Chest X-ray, AP view. Patient: 10 years old, sex F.
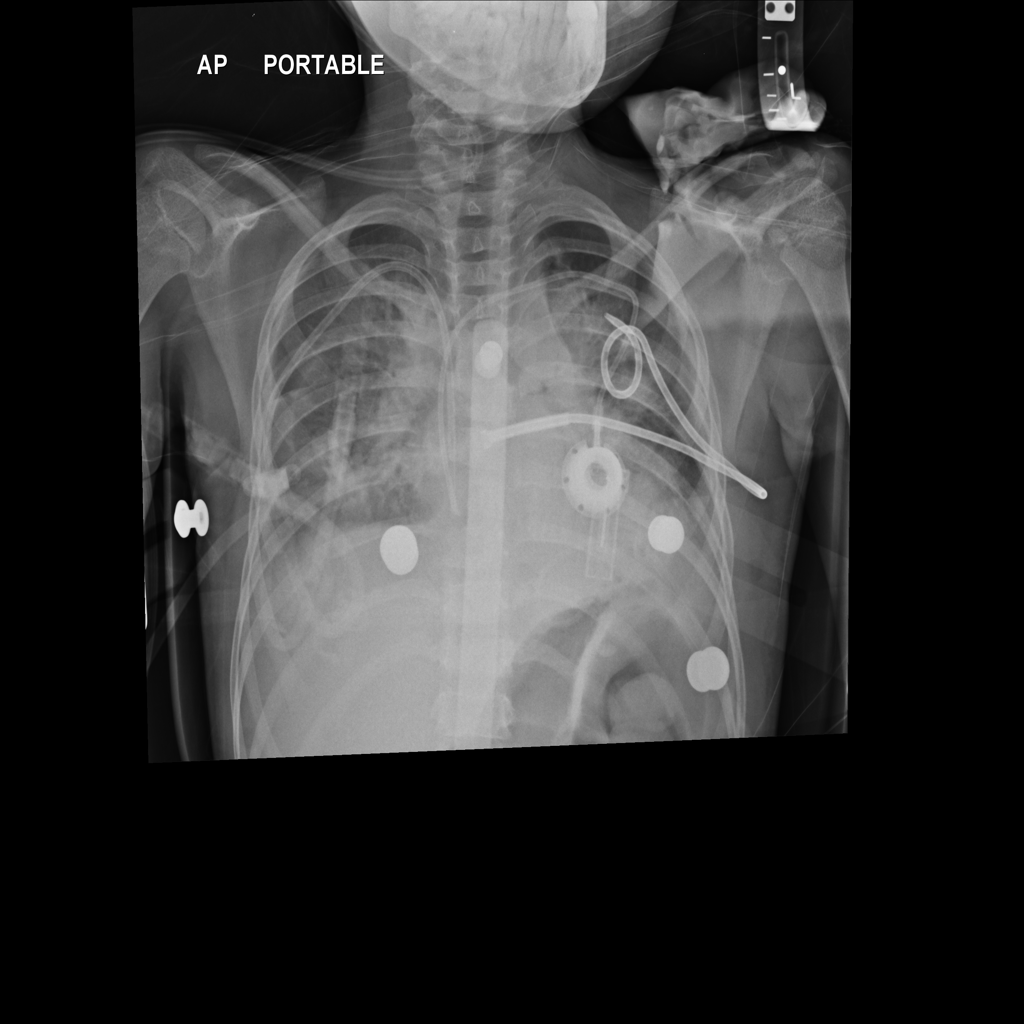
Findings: Effusion, Infiltration